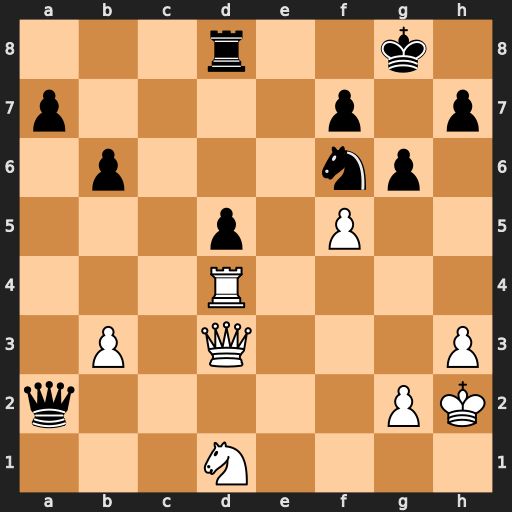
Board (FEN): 3r2k1/p4p1p/1p3np1/3p1P2/3R4/1P1Q3P/q5PK/3N4
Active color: w
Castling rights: -
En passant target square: -
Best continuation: Ra4 Qxa4 bxa4